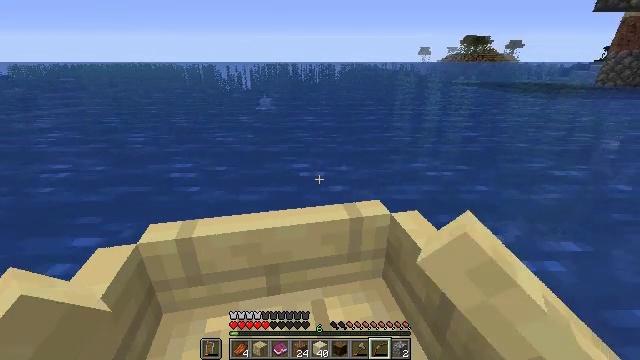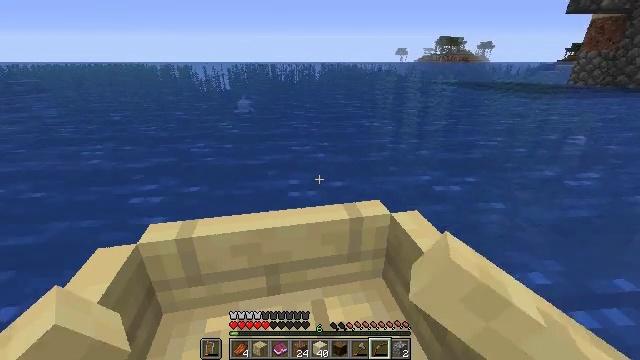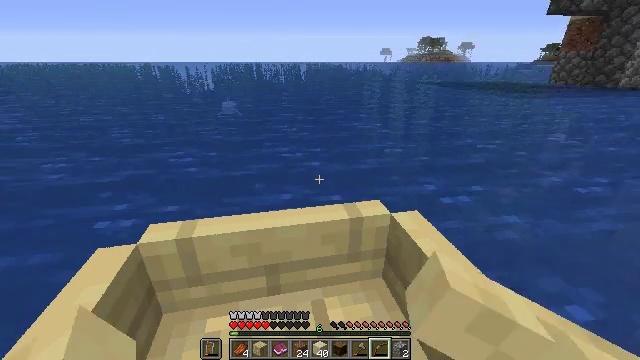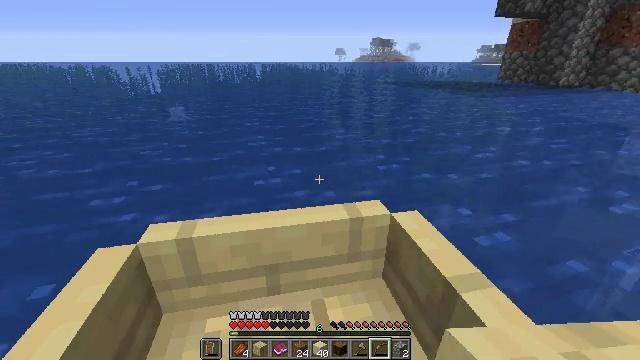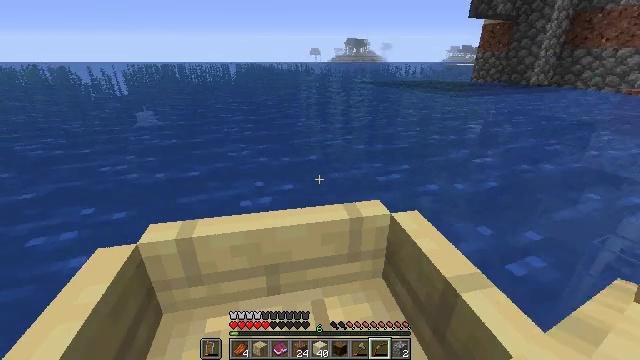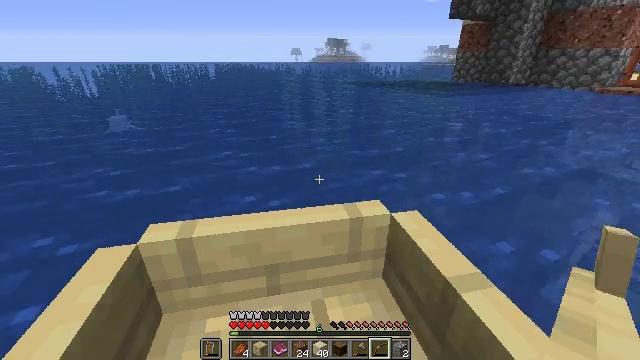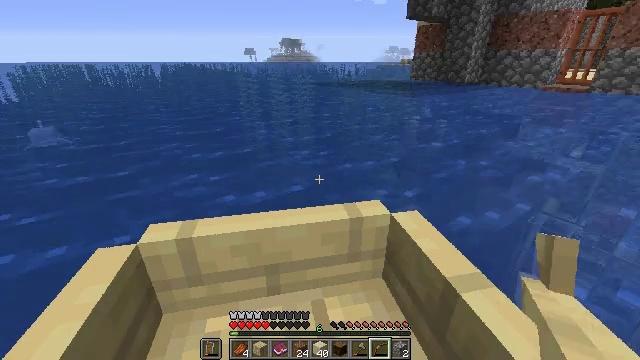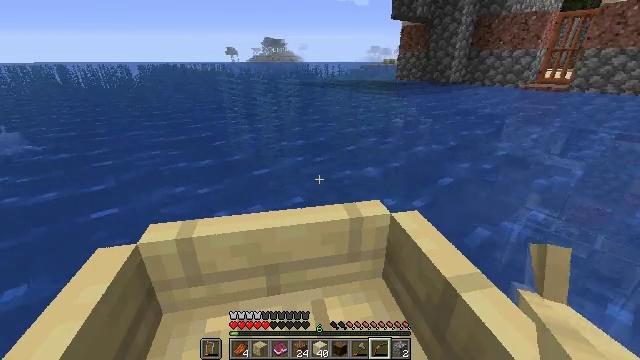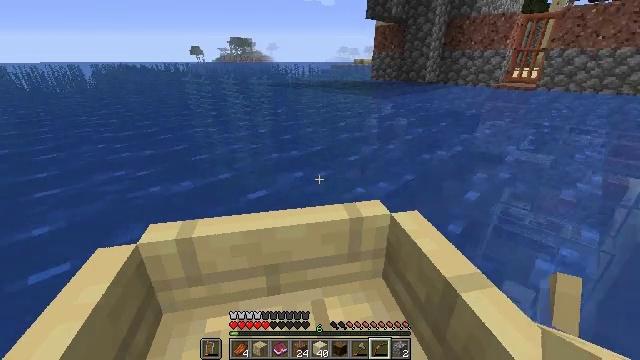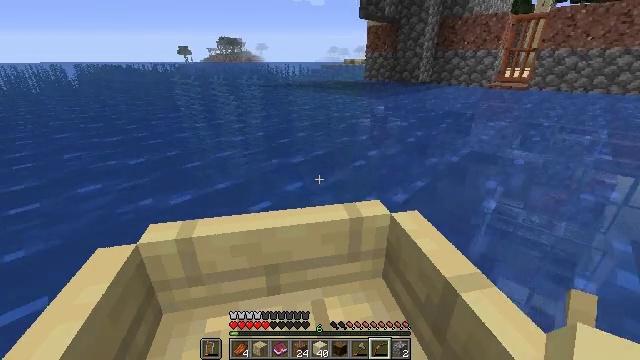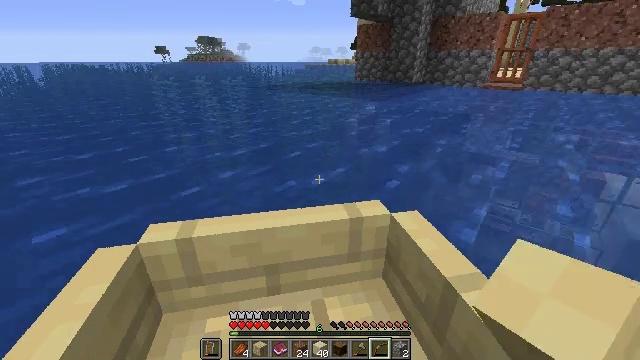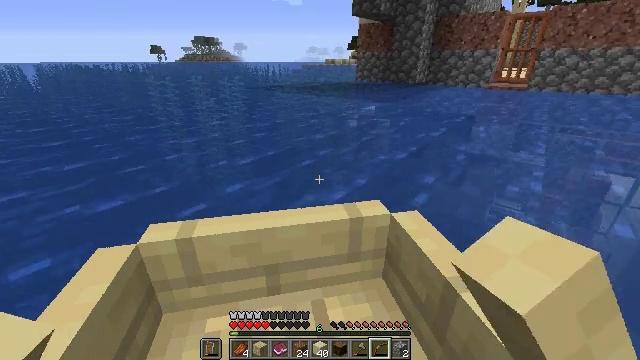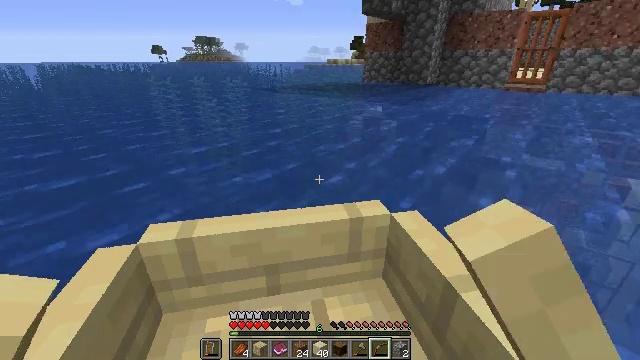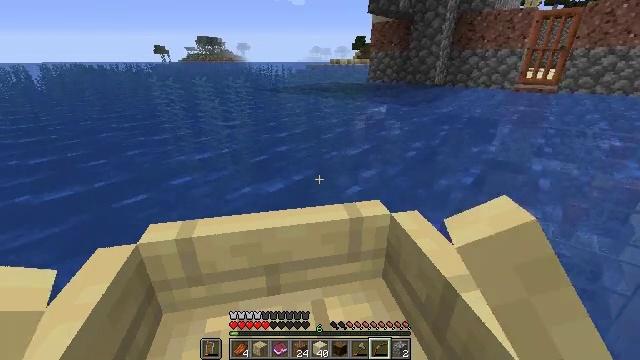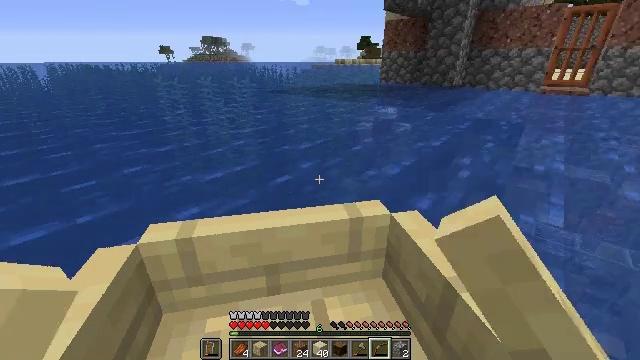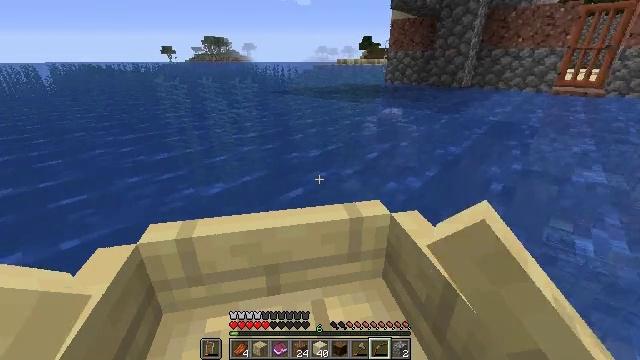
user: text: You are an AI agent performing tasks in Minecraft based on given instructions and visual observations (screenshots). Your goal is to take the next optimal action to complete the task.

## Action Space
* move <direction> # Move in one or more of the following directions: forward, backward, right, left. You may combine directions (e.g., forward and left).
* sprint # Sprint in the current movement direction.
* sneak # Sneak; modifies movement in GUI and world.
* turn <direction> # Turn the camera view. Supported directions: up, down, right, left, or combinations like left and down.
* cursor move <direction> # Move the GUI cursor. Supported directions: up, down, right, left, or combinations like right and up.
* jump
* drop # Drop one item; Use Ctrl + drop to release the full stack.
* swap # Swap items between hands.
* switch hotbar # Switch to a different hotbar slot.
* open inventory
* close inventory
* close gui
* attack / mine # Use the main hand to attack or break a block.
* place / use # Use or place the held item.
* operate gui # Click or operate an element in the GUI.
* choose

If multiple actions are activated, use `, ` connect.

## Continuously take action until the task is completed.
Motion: motion action
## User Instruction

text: Mine packed ice from icy biomes.
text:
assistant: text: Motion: move forward and move right
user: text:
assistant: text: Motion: move forward and move right
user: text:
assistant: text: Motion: move forward and move right
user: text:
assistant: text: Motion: move forward and move right
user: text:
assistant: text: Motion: move forward and move right
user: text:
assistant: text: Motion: move forward
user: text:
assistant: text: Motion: move forward and move left
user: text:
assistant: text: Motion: move forward and move left
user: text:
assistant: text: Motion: move forward and move left
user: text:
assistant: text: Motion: move forward and move left
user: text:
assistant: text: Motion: move forward and move left
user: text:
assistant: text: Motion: move forward
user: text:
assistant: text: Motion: move forward
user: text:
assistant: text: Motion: move forward
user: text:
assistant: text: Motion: move forward
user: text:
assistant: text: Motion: move forward
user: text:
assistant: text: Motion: move forward
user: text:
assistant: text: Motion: move forward
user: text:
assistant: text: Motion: move forward
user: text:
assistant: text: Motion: move forward
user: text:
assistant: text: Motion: move forward
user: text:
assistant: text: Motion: move forward
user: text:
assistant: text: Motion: no_op
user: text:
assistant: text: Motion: no_op
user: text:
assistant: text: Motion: no_op
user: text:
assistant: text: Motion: no_op
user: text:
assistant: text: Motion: no_op
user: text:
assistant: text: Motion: no_op
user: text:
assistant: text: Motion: no_op
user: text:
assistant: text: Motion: turn right and up